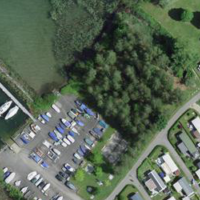
EUNIS habitat code: 53
Species observed at this site:
Sorbus aucuparia